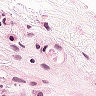
Metastatic tissue present: no